The image is an STFT spectrogram (time versus frequency) of a rotating-machine vibration signal. Diagnose the rotating machine from this image, choosing from: normal, misalignment, unbalance, looseness.
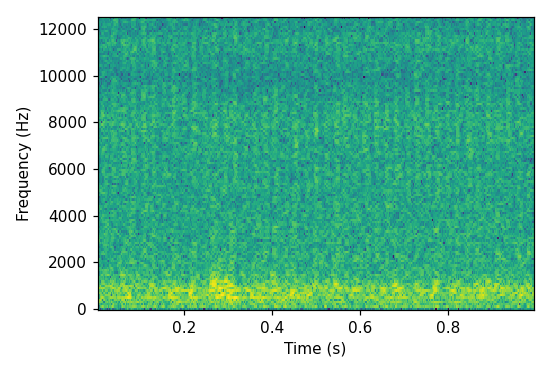
Answer: unbalance